Question: I'm using IEDriver to test my webapp. My test is written in Java and driver is defined as following:
'''
System.setProperty("webdriver.ie.driver","C:\Selenium\IE\IEDriverServer.exe");
DesiredCapabilities capabilities = DesiredCapabilities.internetExplorer();
capabilities.setCapability(InternetExplorerDriver.INTRODUCE_FLAKINESS_BY_IGNORING_SECURITY_DOMAINS,true);
driver = new InternetExplorerDriver(capabilities);
driver.manage().window().maximize();
'''
I'm facing the problem when the tests simulates F5 after form submission with:
'''
Actions actions = new Actions(driver);
actions.keyDown(Keys.CONTROL).sendKeys(Keys.F5).perform();
'''
As a result appears IE window saying:

I've tried to skip it by performing
'''
actions.keyDown(Keys.CONTROL).sendKeys(Keys.ENTER).perform();
'''
and
'''
driver.switchTo().alert().accept();
'''
As I've understood, this window is not an alert, so driver can not switch to it.
So is there any way to execute "Retry" in this window?
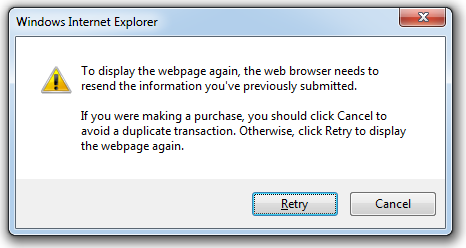
Answer: Java Robot utility can be used to click on the Retry button. Sample code is written below:
'''
Robot robot = new Robot();
robot.keyPress(java.awt.event.KeyEvent.VK_ENTER);
robot.keyRelease(java.awt.event.KeyEvent.VK_ENTER);
'''
Hope it helps!